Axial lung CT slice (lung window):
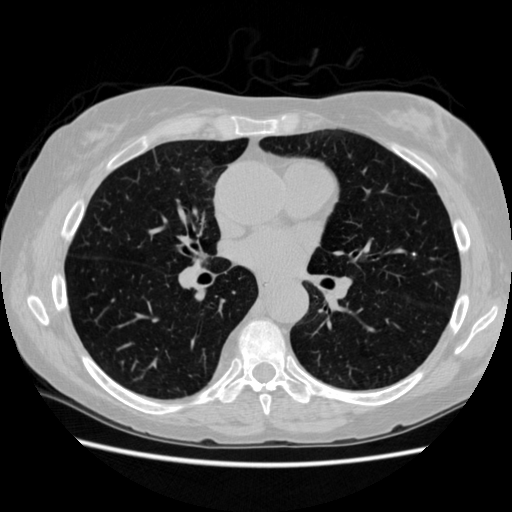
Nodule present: no